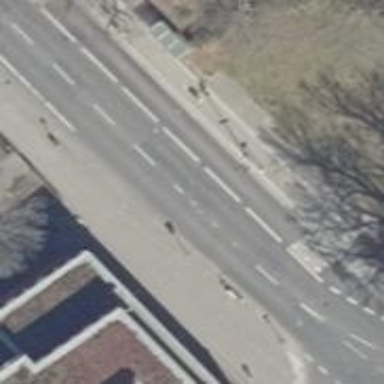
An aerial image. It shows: Secondary road with asphalt surface and sidewalks on both sides.